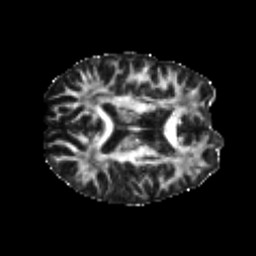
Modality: FA
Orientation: axial
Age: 22
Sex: male
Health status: healthy
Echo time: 0.074 s